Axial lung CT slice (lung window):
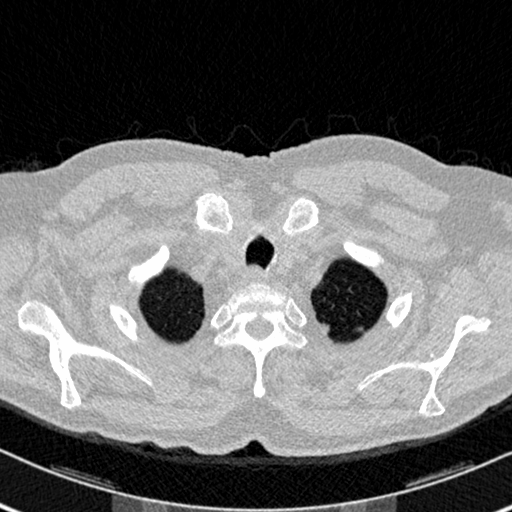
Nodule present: no